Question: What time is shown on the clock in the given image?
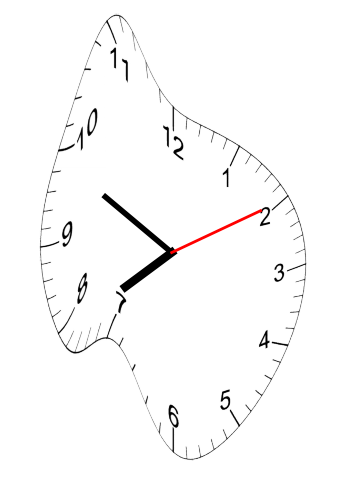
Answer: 07:49:10